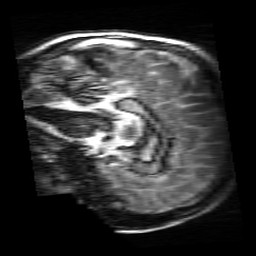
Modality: MP2RAGE
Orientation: sagittal
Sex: male
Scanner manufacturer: siemens
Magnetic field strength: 3 T
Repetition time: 5 s
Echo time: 0.00355 s